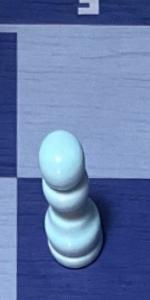
Label: Pawn_White